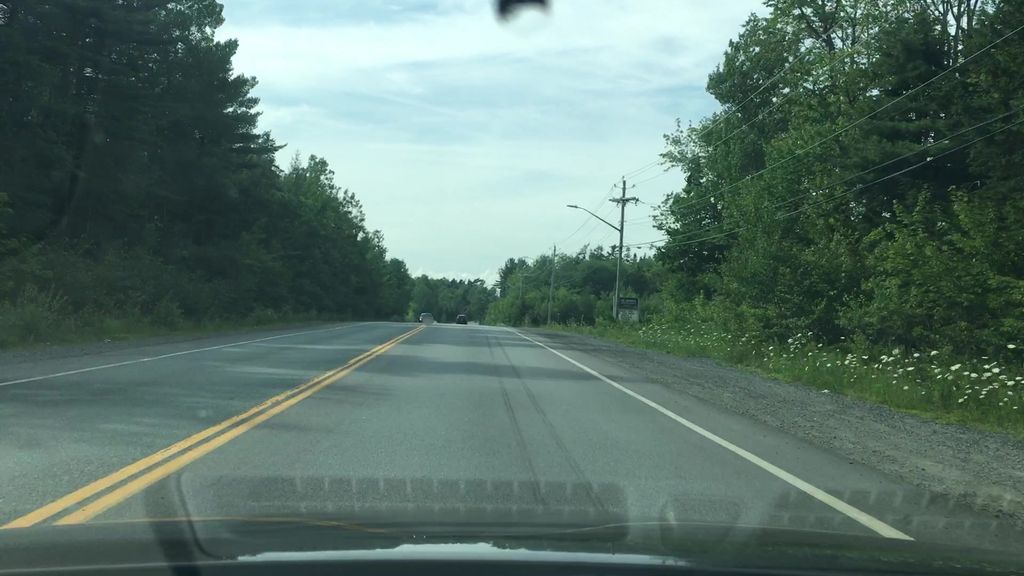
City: halifax